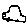
Label: car